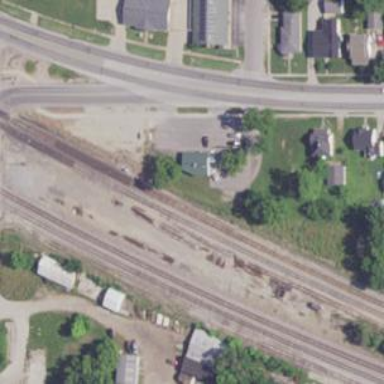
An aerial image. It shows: Railway siding for service.